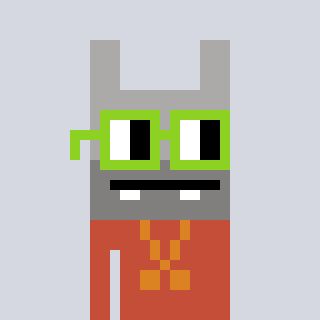
a pixel art character with square light green glasses, a rabbit-shaped head and a rust-colored body on a cool background